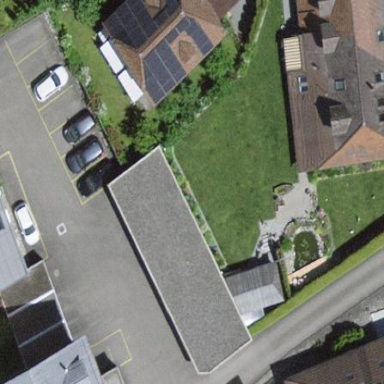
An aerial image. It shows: Group of garages.